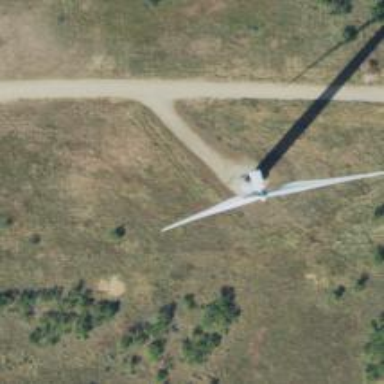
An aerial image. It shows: Wind generator powered by horizontal axis wind turbine.